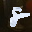
Label: 8